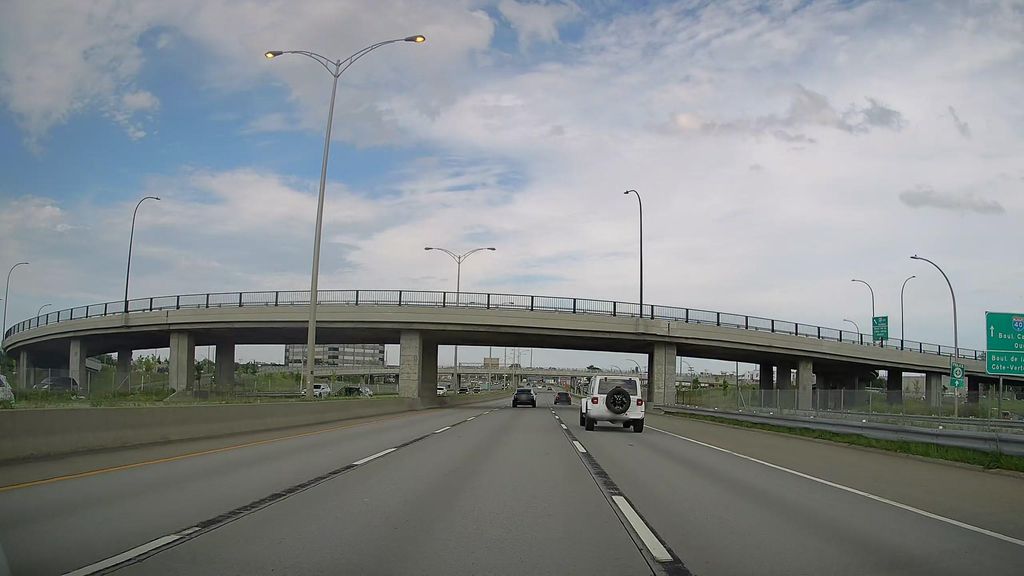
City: montreal